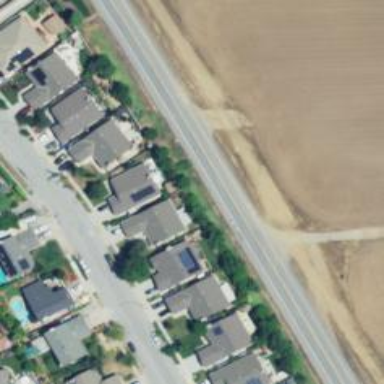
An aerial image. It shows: Secondary road.